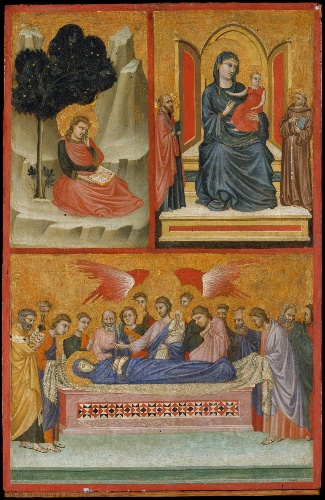
Title: Saint John on Patmos, Madonna and Child Enthroned, and Death of the Virgin; The Crucifixion
Artist: Pacino di Bonaguida
Artist bio: Italian, active Florence 1302–ca. 1340
Object type: Painting, diptych
Classification: Paintings
Medium: Tempera on wood, gold ground
Dimensions: Left wing 24 3/8 x 16 in. (61.9 x 40.6 cm); right wing 24 3/8 x 15 3/4 in. (61.9 x 40 cm)
Department: European Paintings
Credit line: Gift of Irma N. Straus, 1964
Accession year: 1964
Repository: Metropolitan Museum of Art, New York, NY
Tags: Madonna and Child|Crucifixion|Angels|Mary Magdalene|Saint Francis|Saint John the Baptist|Saint Paul|Death of the Virgin